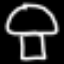
Label: mushroom